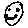
Label: smiley face